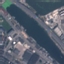
Land use / land cover: River